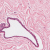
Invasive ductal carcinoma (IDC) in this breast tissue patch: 0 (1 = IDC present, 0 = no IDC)